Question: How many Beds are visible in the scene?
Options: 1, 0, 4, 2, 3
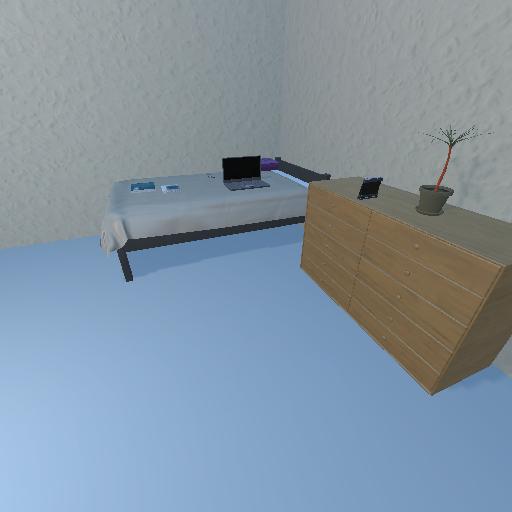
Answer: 1